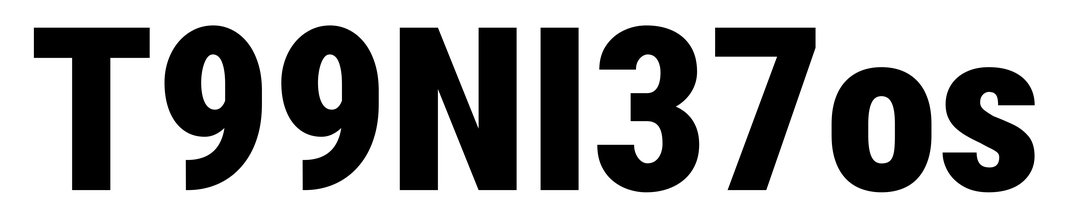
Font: Roboto_Condensed_Black